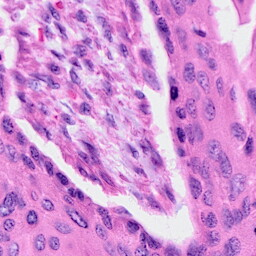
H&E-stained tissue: Cervix